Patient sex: F
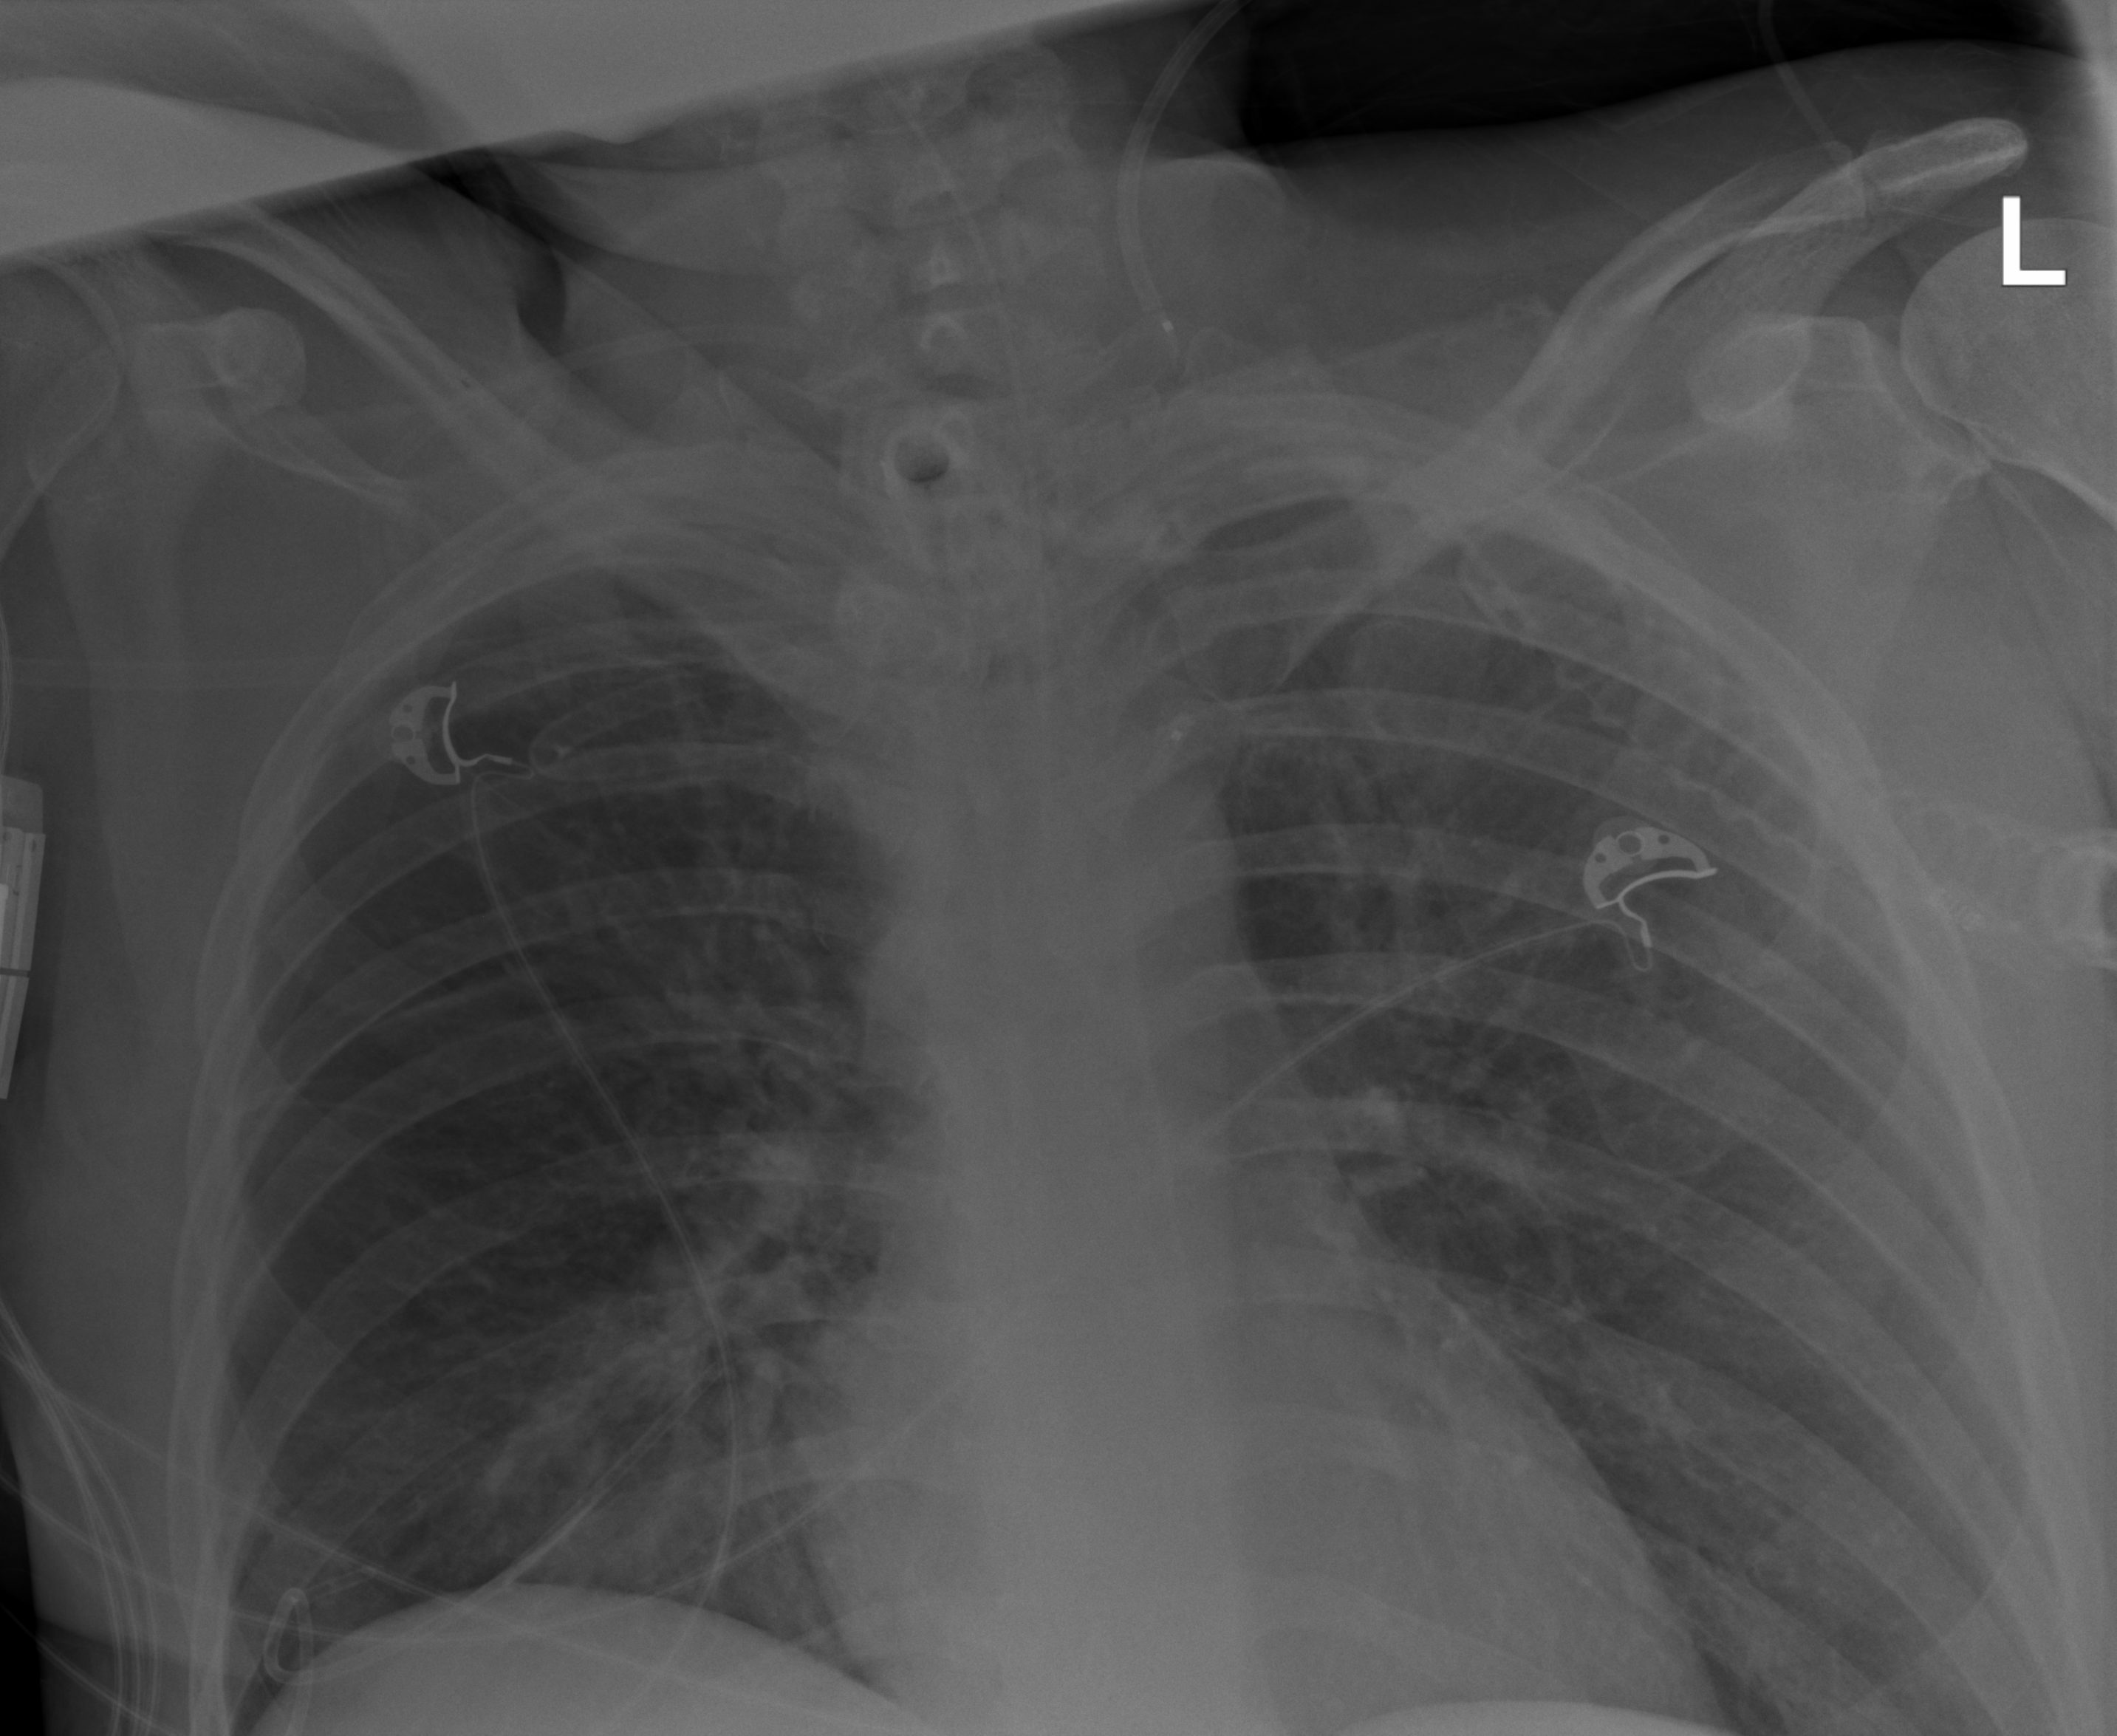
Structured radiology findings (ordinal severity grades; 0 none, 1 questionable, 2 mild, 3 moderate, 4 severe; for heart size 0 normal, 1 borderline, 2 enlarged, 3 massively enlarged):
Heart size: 0
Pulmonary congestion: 0
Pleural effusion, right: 0
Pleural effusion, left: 0
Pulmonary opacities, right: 2
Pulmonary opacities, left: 0
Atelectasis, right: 2
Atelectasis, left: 0